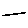
Label: line